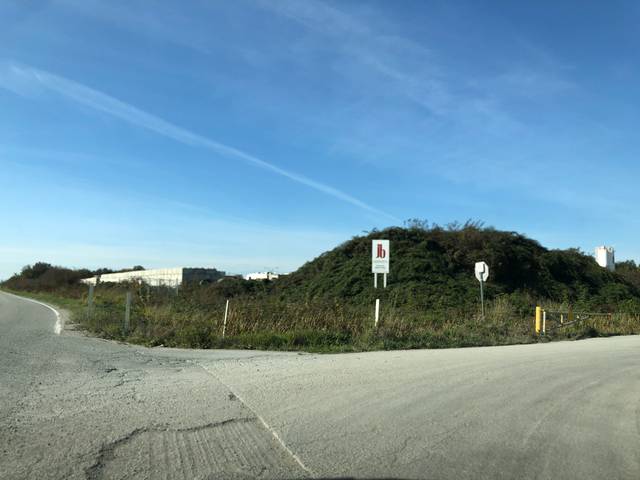
Region: Canada
Coordinates: 49.207, -123.192